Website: bh-photo
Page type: payment
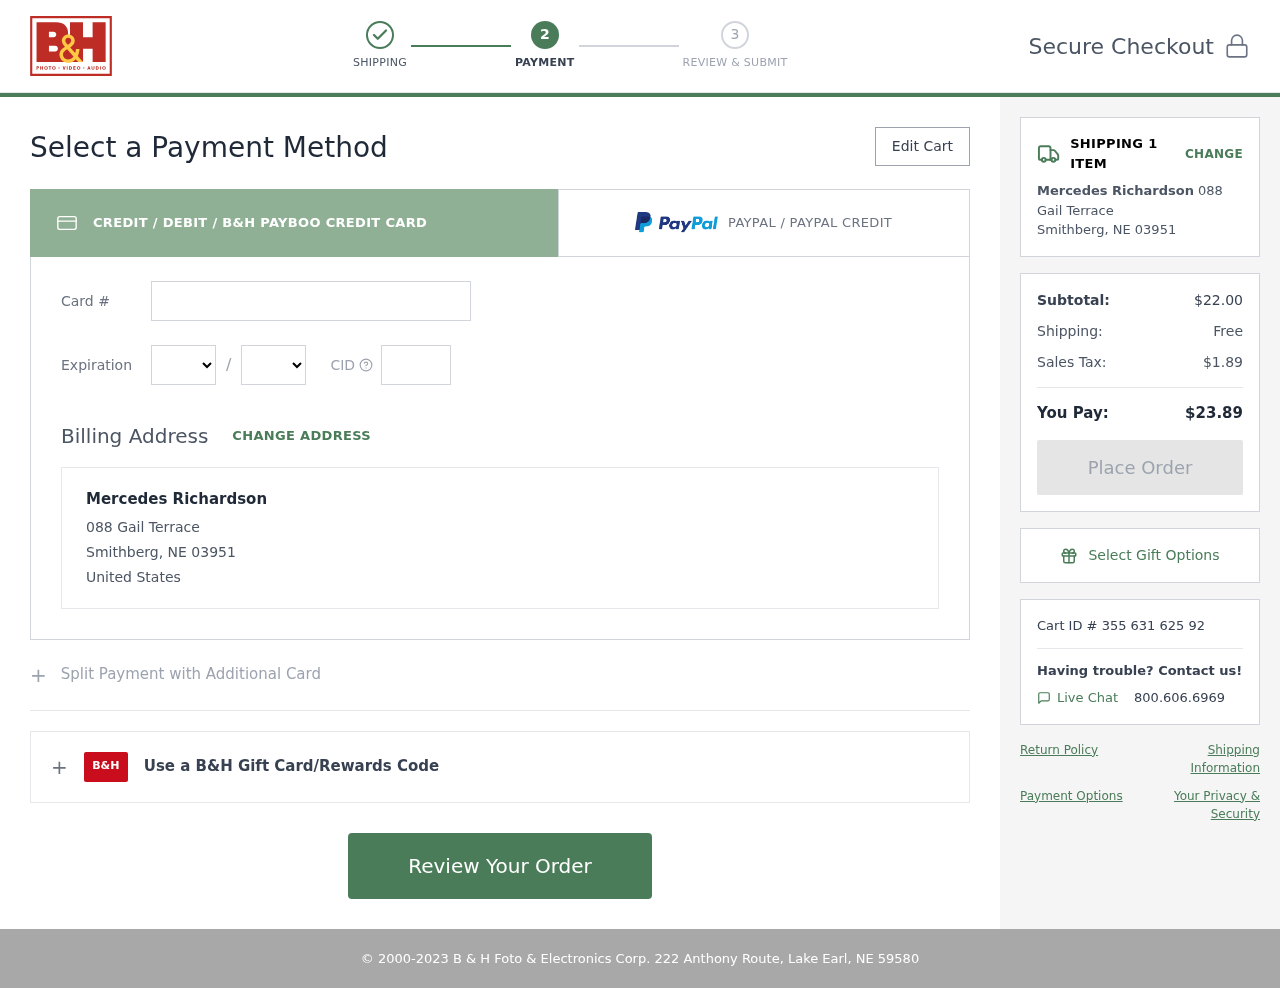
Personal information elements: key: PII_CARD_CVV
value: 8279
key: PII_CARD_EXPIRY_MONTH
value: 04
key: PII_CARD_EXPIRY_YEAR
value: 30
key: PII_CARD_NUMBER
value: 3470 4778 9665 570
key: PII_CITY_STATE_ZIP
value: Smithberg, NE 03951
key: PII_COUNTRY
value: United States
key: PII_FULLNAME
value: Mercedes Richardson
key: PII_STREET
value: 088 Gail Terrace
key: PII_FULLNAME2
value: Mercedes Richardson
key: PII_CITY
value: Smithberg
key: PII_STATE_ABBR
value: NE
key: PII_POSTCODE
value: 03951
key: PII_POSTCODE_FULL
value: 03951
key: PII_CITY_STATE
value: Smithberg, NE
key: PII_POSTCODE_NUMERIC
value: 3951
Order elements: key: ORDER_NUM_ITEMS
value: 1
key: ORDER_SUBTOTAL
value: $22.00
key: ORDER_SHIPPING_COST
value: Free
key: ORDER_TAX
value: $1.89
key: ORDER_TOTAL
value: $23.89
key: ORDER_ID
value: Cart ID # 355 631 625 92